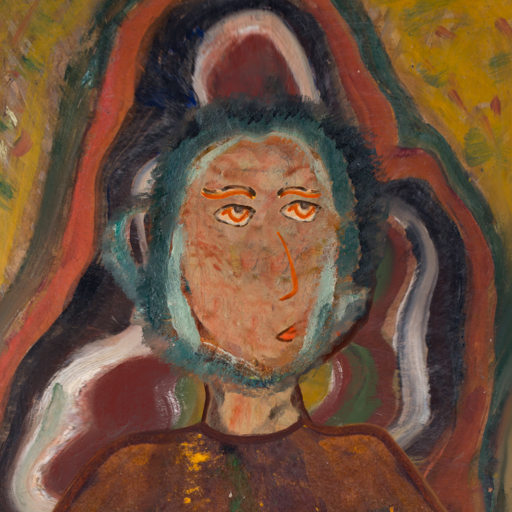
Background: AfterRaid, Head And Neck Side: Orphan, Face Side: Experience, Bust: Comrade, Hair Side: Boggyland, Head Accessory: Blank, Second Necklace: Blank, Necklace: Blank, Baby: Blank